Question: I'm currently attempting to draw a 3d representation of euler angles within a 2d image (no opengl or 3d graphic windows). The image output can be similar to as below.

Essentially I am looking for research or an algorithm which can take a Rotation Matrix or a set of Euler angles and then output them onto a 2d image, like above. This will be implemented in a C++ application that uses OpenCV. It will be used to output annotation information on a OpenCV window based on the state of the object.
I think I'm over thinking this because I should be able to decompose the unit vectors from a rotation matrix and then extract their x,y components and draw a line in cartesian space from (0,0). Am i correct in this thinking?
EDIT: I'm looking for an Orthographic Projection. You can assume the image above has the correct camera/viewing angle.
Any help would be appreciated.
Thanks,
EDIT: The example source code can now be found in my repo.
Header: <URL>
Class Definitions: <URL>
It's not the best code but it works and shows the steps necessary to get the projection matrix described in the accepted answer.
Also here is a youtube vid of the projection matrix in action (along with scale and translation added): <URL>
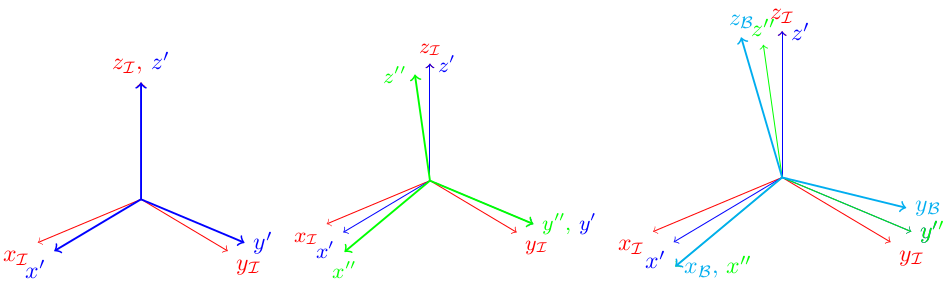
Answer: Here are my two cents. Hope it helps.
If I understand correctly, you want to rotate system of coordinates and then project it orthogonally onto a given plane ( plane is defined with respect to the original, unrotated system of coordinates).
"Rotating and projecting system of coordinates" is "rotating three basis vectors and projecting them orthogonally onto a plane so they become vectors with respect to basis of the plane". Let the original vectors be unprimed and the resulting vectors be primed. Let be orthonormal basis (which is given), and be orthonormal basis (which we have to define). Essentially, we need to find such operator that .
While we can talk a lot about linear algebra, operators and matrix representation, it'd be too long of a post. It'll suffice to say that :
1. For both 3D rotation and 3D->2D projection operators there are real matrix representations (linear transformations; 2D is subspace of 3D).
2. These are two transformations applied consequently, i.e. PR * v = P * R * v = v', so we need to find rotation matrix R and projection matrix P. Clearly, after we rotated v using R, we can project the result vector vR using P.
3. You have the rotation matrix R already, so we consider it is a given 3x3 matrix. So for simplicity we will talk about projecting vector vR = R * v.
4. Projection matrix P is a 2x3 matrix with i-th column being a projection of i-th 3D basis vector ei onto {e1..2'} basis.
Let's find projection matrix such as a vector is linearly transformed into vector on a plane with an orthonormal basis .
A plane can be easily defined by a vector normal to it. For example, from the figures in the OP, it seems that our plane (the plane of the paper) has normal unit vector . We need to find a basis in the plane defined by this . Since any two linearly independent vectors lying in our plane would form such basis, here are infinite number of such basis. From the problem's geometry and for the sake of simplicity, let's impose two additional conditions: first, the basis should be orthonormal; second, should be visually appealing (although, this is somewhat a subjective condition). As it can be easily seen, such basis is formed trivially in the primed system by setting -axis (horizontal, positive direction from left to right) and -axis (vertical, positive direction from bottom to top).
Let's now find this basis in basis.
1. Let's denote e1' and e2' as e1" and e2" in the original basis. Noting that in our case e1" has no e3-component (z-component), and using the fact that n dot e1" = 0, we get that e1' = ( 1, 0 )' -> e1" = ( -1/sqrt(2), 1/sqrt(2), 0 ) in the {e1..3} basis. Here, dot denotes dot-product.
2. Then e2" = n cross e1" = ( -1/sqrt(6), -1/sqrt(6), 2/sqrt(6) ). Here, cross denotes cross-product.
The projection matrix for the plane defined by is then given by:
'''
( -1/sqrt(2) 1/sqrt(2) 0 )
( -1/sqrt(6) -1/sqrt(6) 2/sqrt(6) )
'''
where first, second and third columns are transformed basis onto our basis , i.e. from basis has coordinates in our basis, and so on.
To verify the result we can check few obvious cases:
1. n is orthogonal to our 2D plane, so there should be no projection. Indeed, P * n = P * ( 1, 1, 1 ) = 0.
2. e1, e2 and e3 should be transformed into their representation in {e1..2'}, namely corresponding column in P matrix. Indeed, P * e1 = P * ( 1, 0 ,0 ) = ( -1/sqrt(2), -1/sqrt(6) ) and so on.
To finalize the problem. We now constructed a projection matrix from into for an arbitrarily chosen plane. We now can project any vector, previously rotated by rotation matrix , onto this plane. For example, rotated original basis . Moreover, .
P.S. C++ implementation is left as a homework exercise ;).